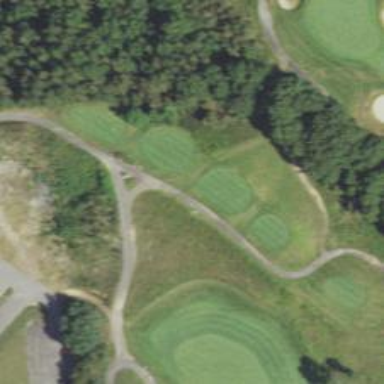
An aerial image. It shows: Golf cartpath that is also road path.